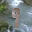
Label: 9